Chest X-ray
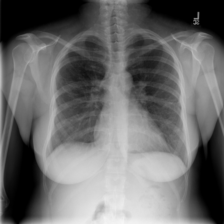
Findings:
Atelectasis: negative
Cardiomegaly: negative
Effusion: negative
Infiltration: positive
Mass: negative
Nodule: positive
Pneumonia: negative
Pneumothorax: negative
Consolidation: negative
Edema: negative
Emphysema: negative
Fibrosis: negative
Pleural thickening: negative
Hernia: negative